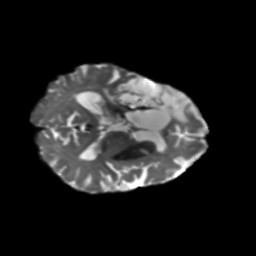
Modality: T2w
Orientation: axial
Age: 71
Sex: female
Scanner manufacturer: siemens
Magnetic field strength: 3 T
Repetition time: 5.25 s
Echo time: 0.08 s